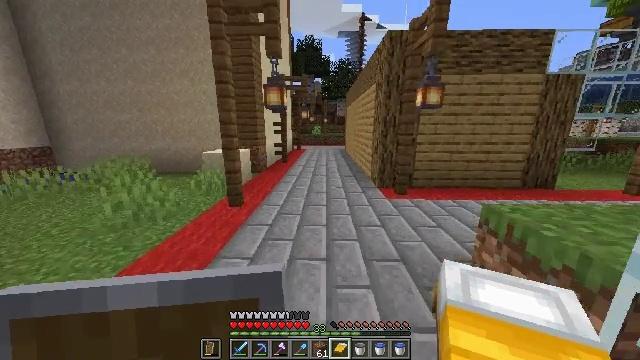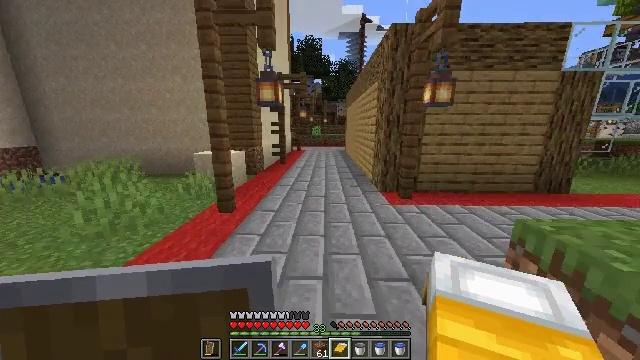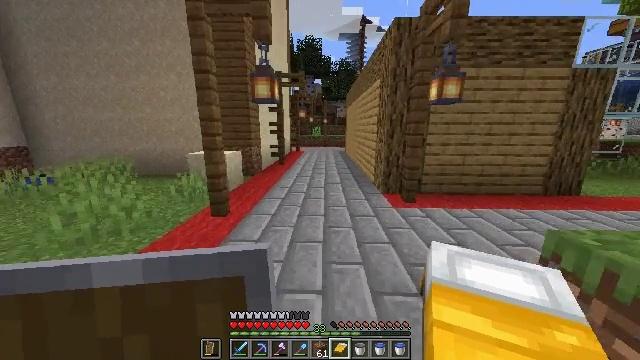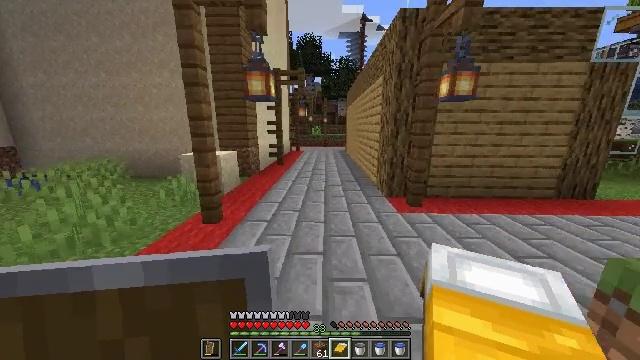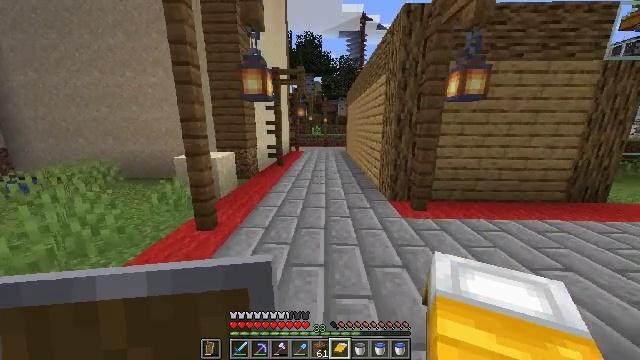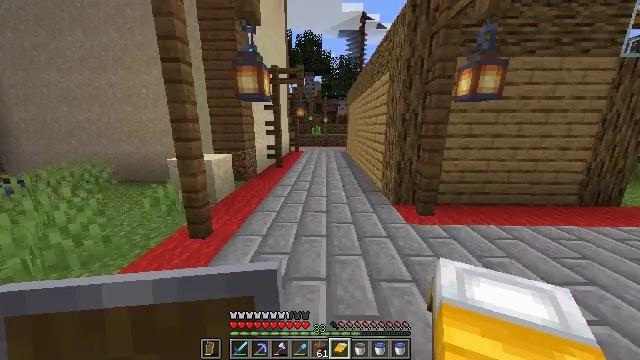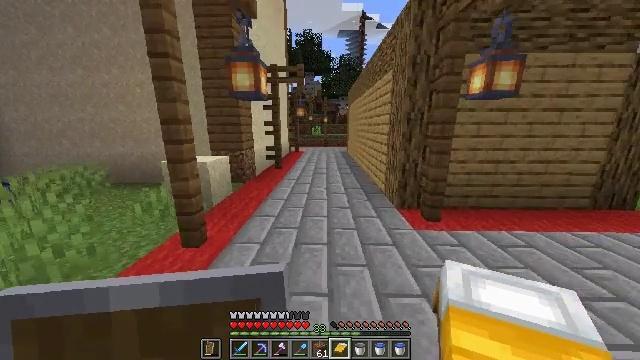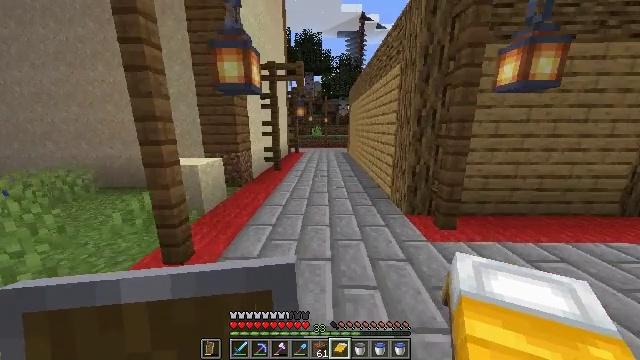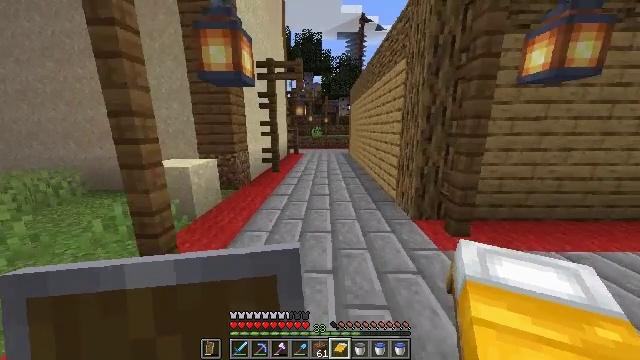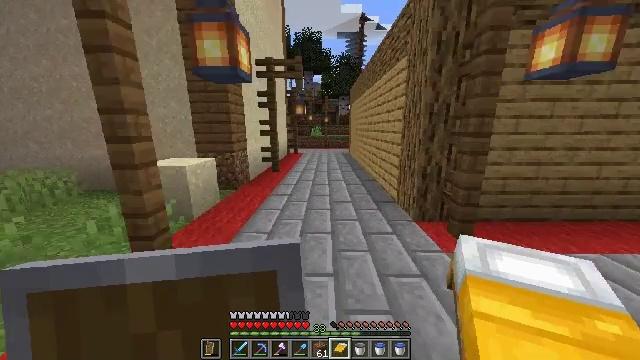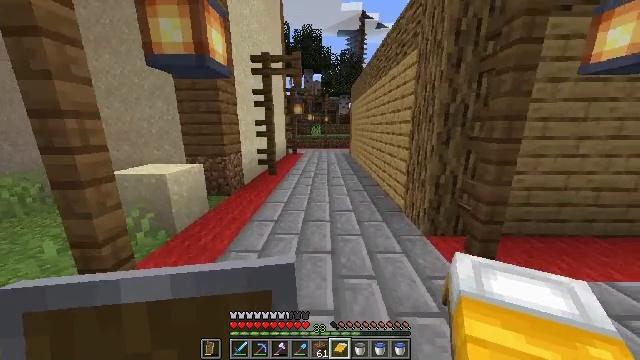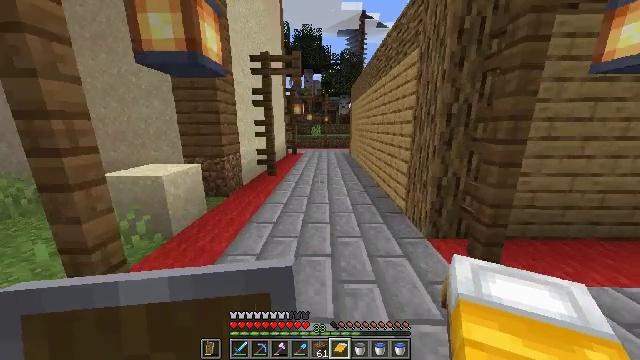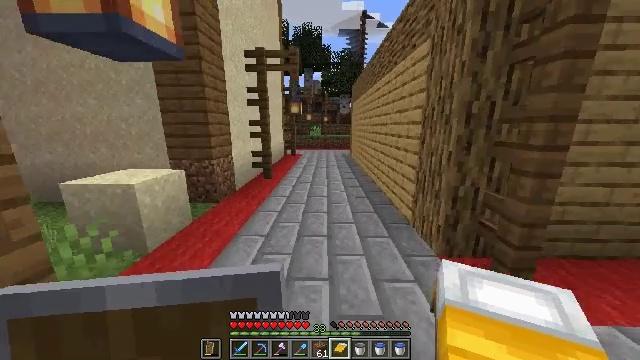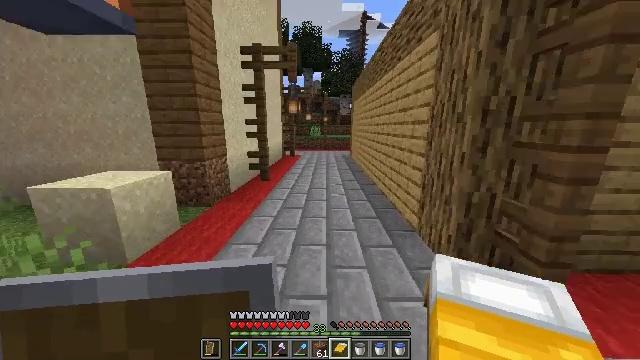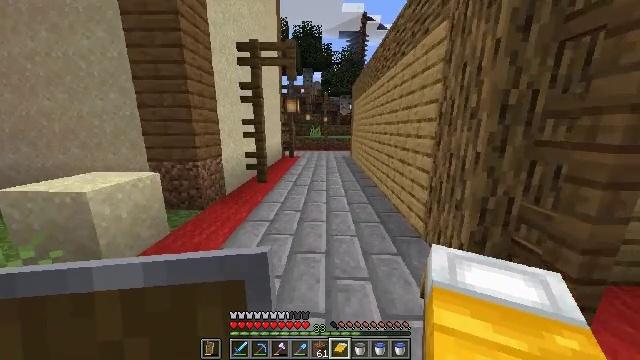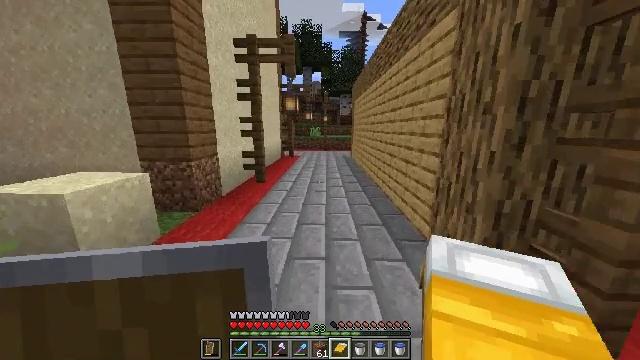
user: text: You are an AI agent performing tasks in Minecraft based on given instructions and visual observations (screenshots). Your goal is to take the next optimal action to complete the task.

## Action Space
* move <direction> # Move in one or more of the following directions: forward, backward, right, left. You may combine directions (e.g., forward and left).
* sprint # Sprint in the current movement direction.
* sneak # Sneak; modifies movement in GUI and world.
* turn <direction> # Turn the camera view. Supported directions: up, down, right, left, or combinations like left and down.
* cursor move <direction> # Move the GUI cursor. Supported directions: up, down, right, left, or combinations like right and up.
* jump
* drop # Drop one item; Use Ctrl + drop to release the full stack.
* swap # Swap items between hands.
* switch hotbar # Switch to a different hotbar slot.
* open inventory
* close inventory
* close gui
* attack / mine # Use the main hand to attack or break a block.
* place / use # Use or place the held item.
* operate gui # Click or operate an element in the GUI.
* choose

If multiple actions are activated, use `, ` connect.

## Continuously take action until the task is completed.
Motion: motion action
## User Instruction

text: Turn a poppy or rose bush into red dye.
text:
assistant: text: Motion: move forward
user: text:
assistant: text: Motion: move forward
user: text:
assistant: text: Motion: move forward
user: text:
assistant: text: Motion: move forward
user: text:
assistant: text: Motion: move forward
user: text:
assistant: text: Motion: move forward
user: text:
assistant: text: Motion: move forward
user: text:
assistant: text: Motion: move forward
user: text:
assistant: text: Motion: move forward
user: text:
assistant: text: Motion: move forward
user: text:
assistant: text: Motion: move forward
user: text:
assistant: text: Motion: move forward
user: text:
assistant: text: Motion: move forward
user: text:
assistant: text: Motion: move forward
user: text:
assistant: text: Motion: move forward
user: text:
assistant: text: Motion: move forward
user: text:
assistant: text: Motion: move forward
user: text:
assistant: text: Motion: move forward
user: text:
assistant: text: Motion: move forward
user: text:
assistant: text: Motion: move forward
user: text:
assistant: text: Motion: move forward
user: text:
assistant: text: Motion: move forward
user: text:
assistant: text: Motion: move forward
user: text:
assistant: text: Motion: move forward
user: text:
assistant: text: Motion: move forward
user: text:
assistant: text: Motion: move forward
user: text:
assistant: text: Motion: move forward
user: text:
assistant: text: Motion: move forward
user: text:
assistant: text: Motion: move forward
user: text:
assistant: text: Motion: move forward